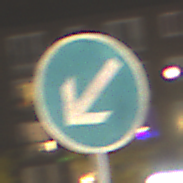
Verkehrszeichen: VorgeschriebeneVorbeifahrtLinks
Umgebung: Outdoor, Urban
Tageszeit: Night
Wetter: Clear
Licht: Artificial
Jahreszeit: NotSpecified
Kontrast: HighContrast